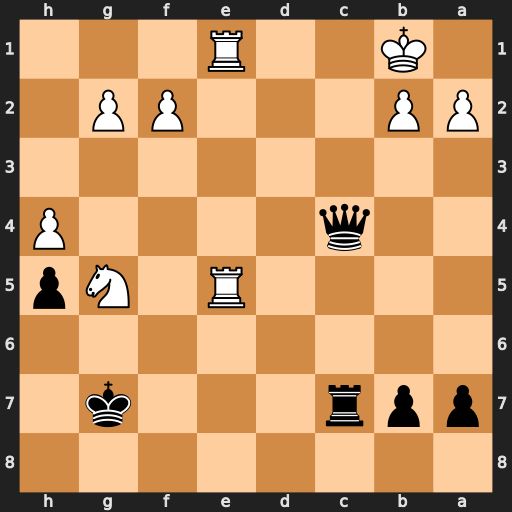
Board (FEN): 8/ppr3k1/8/4R1Np/2q4P/8/PP3PP1/1K2R3
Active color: b
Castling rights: -
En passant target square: -
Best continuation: Qc2+ Ka1 Qc1+ Rxc1 Rxc1#